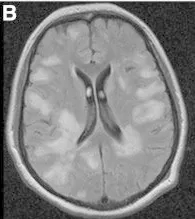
MRI-scan 10 days after symptom onset. Progressive widespread white matter lesions with restriction in diffusion but still unaffected blood-brain-barrier. T2-FLAIR.
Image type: radiology (mri)